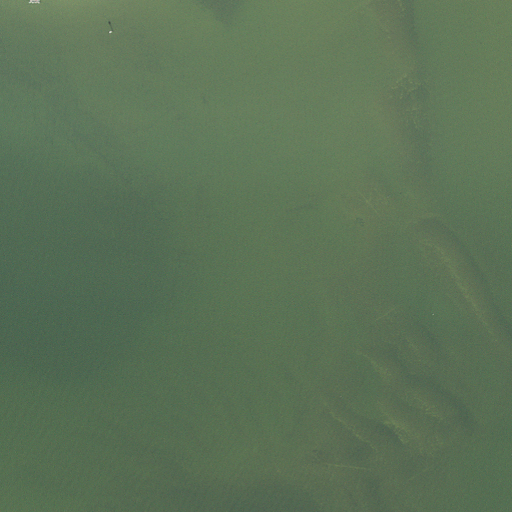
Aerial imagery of bar in Maryland named Cobb Bar containing only open water